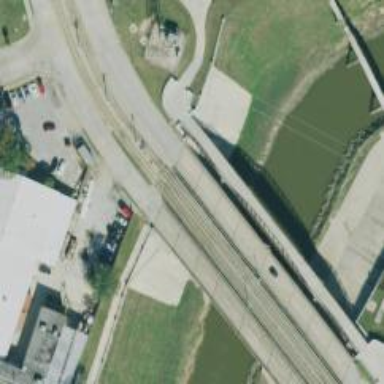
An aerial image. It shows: Bridge for light rail railway with electrified contact lines.